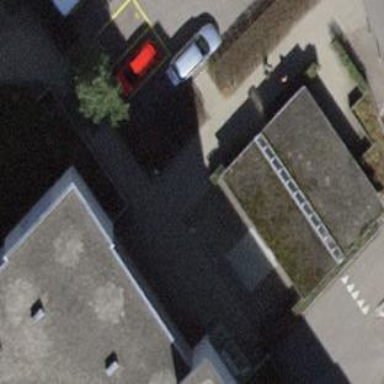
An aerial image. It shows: Building designated for bicycle parking.